Aerial crown-view tile of a tropical tree (Barro Colorado Island, Panama), acquired 20241014:
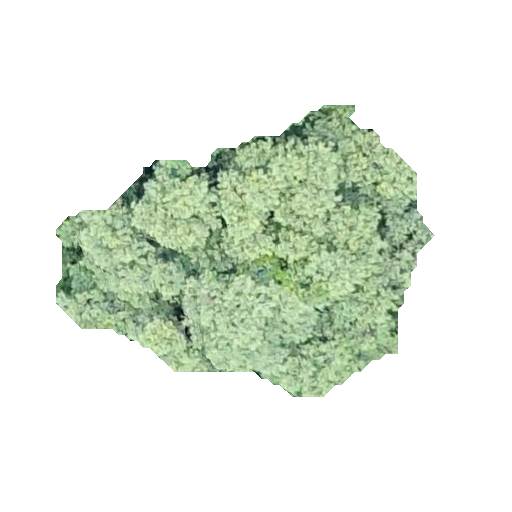
Species: Luehea seemannii
GBIF accepted scientific name: Luehea seemannii
Crown area: 111.91 m²